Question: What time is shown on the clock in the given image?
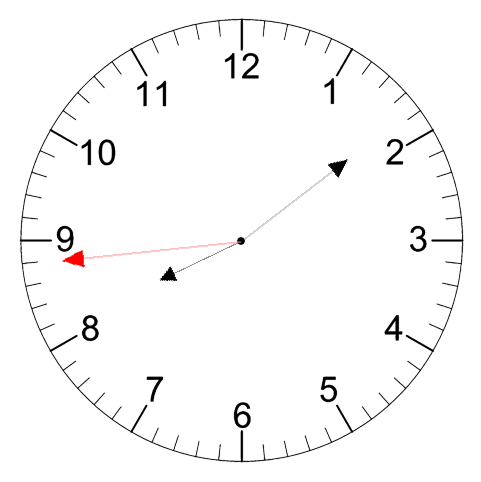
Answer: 08:08:44